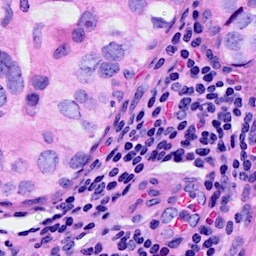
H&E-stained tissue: Breast